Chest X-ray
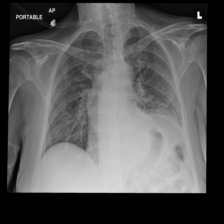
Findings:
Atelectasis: negative
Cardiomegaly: negative
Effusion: negative
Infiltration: negative
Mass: negative
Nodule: negative
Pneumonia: negative
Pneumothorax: negative
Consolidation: negative
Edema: negative
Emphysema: negative
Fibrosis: negative
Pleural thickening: negative
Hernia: negative